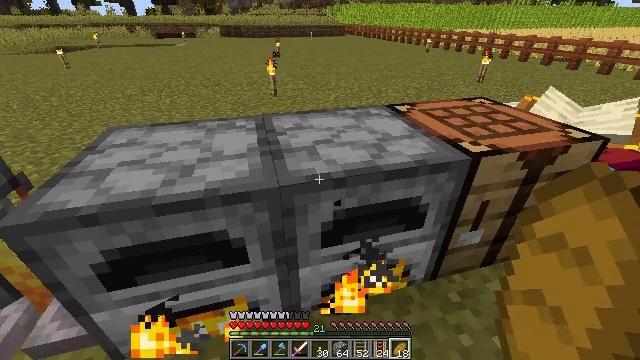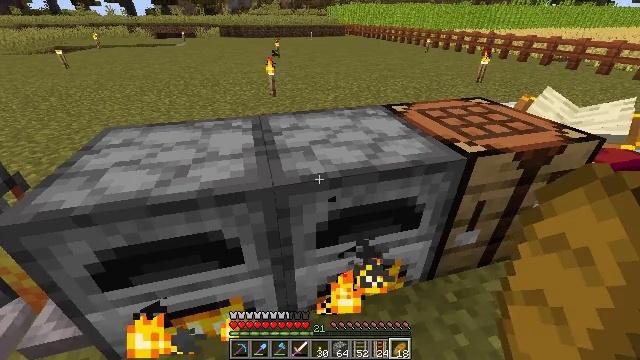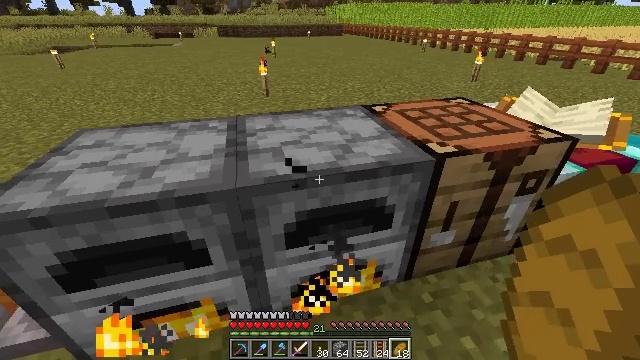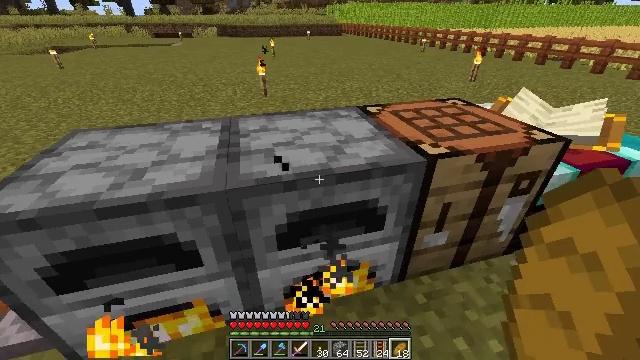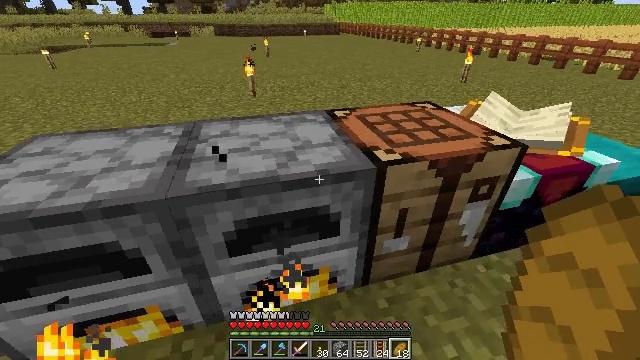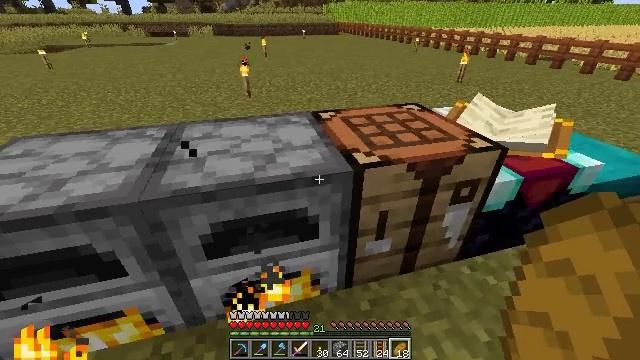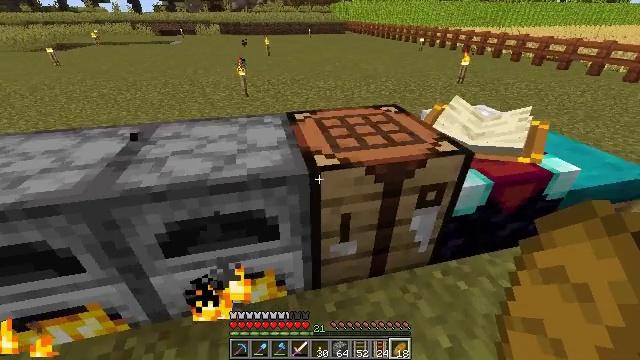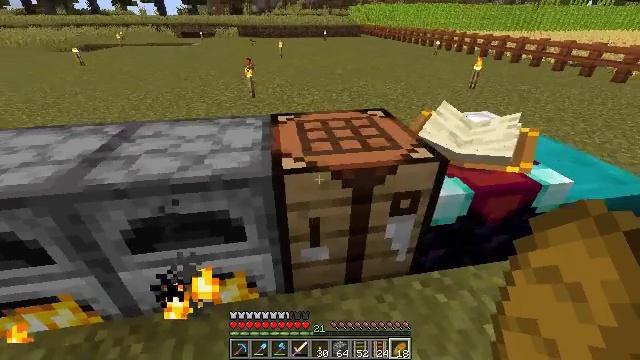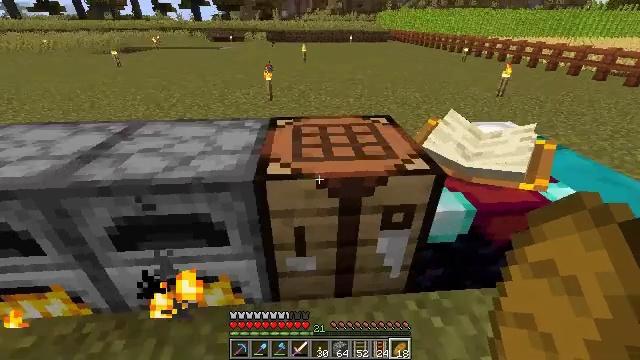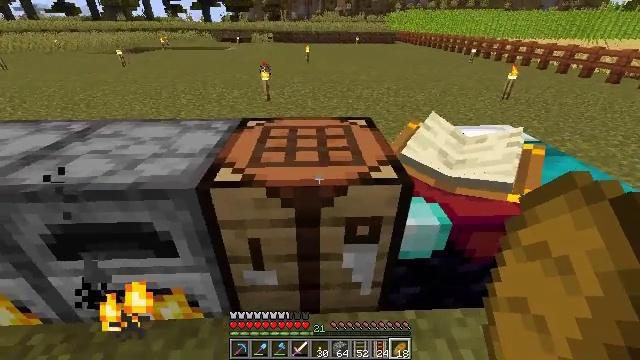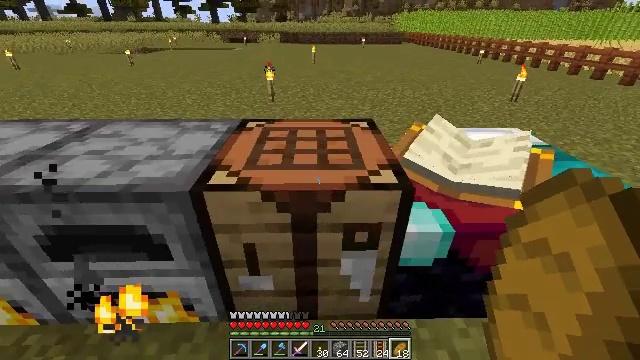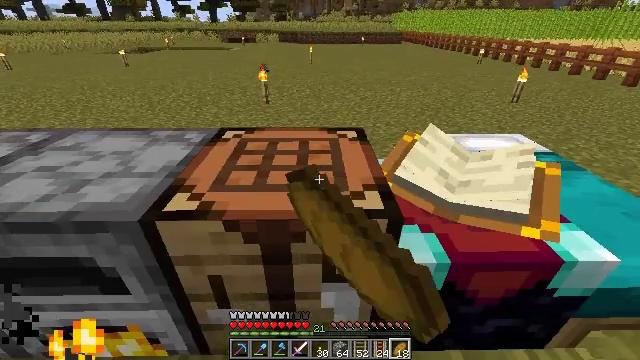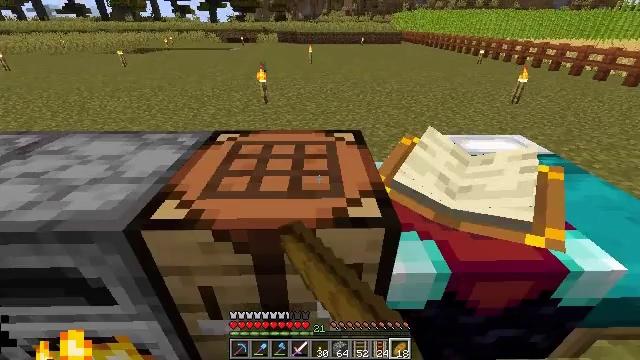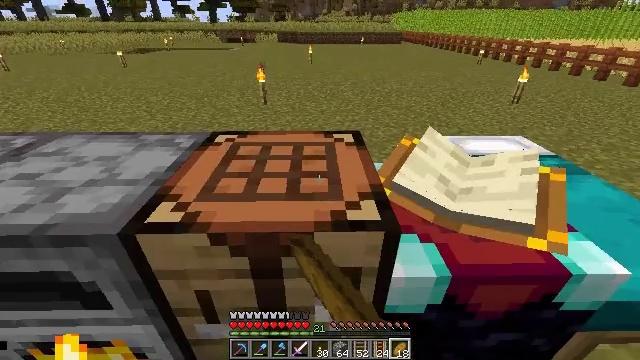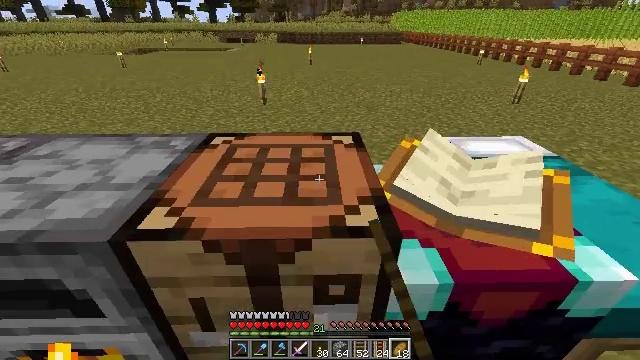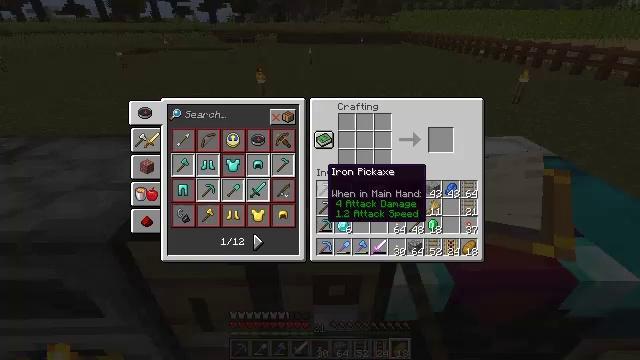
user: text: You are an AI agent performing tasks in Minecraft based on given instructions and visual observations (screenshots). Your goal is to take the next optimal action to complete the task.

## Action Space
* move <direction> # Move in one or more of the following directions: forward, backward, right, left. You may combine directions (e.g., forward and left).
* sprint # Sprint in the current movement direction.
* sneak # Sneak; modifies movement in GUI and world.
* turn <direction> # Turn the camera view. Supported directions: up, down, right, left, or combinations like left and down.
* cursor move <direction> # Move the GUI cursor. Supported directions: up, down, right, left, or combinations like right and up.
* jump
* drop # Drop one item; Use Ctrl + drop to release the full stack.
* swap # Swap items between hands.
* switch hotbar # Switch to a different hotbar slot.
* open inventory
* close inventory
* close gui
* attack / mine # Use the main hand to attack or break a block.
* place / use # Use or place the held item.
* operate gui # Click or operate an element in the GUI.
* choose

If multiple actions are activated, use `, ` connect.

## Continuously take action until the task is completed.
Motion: motion action
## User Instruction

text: Mine the sugar cane near rivers.
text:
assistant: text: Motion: move right
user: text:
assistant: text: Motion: move right
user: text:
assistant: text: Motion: move right
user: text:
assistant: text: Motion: move right
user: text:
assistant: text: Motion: move right
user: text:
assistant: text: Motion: move right, turn left
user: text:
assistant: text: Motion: move forward and move right, turn left
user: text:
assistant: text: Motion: move forward and move right, turn left
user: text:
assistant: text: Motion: move forward and move right, turn left
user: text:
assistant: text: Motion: move forward, turn left, use / place
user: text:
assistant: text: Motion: use / place
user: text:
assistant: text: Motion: use / place
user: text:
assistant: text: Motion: use / place
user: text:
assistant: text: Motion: no_op
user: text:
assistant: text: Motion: open gui
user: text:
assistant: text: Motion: no_op
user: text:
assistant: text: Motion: no_op
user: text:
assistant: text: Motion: no_op
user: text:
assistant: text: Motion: no_op
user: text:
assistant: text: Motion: no_op
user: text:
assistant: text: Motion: no_op
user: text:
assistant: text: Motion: no_op
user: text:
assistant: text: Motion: no_op
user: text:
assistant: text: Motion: no_op
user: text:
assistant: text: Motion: no_op
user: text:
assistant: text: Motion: no_op
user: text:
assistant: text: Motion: no_op
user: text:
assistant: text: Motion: cursor move left
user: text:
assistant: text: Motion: cursor move left
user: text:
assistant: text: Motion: cursor move left